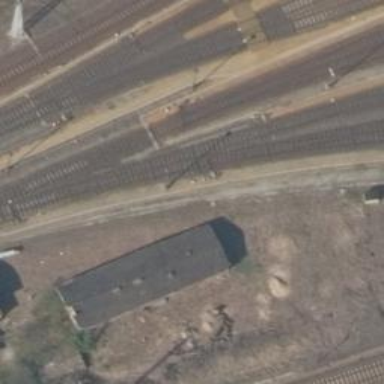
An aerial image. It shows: Railway yard used for servicing trains.